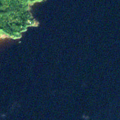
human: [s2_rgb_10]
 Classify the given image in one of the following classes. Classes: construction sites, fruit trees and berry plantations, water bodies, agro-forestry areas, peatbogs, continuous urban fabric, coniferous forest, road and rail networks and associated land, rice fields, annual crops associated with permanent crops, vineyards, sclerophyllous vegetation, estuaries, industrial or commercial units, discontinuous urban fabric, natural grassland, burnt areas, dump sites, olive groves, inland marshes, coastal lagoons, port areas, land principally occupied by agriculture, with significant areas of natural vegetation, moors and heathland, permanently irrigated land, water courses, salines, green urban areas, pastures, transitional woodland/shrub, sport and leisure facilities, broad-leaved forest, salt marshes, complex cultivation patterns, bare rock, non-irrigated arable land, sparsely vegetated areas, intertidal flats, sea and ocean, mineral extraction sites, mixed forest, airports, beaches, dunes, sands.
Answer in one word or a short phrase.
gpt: mixed forest, water bodies